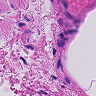
Metastatic tissue present: no